Question: I am just wondering...
When I click refresh button my gwt app comes to its default UI state despite its UI was modified during client-server interactions (callbacks) etc... But sometimes it is really essential thing to "cache" UI if user clicks refresh by mistake or reopened web page which user still logged-in;
So my question is...
Is there a way to restore gwt app UI (its before-refreshed state) in some standard way? Can History tokens help for this kind of issue?
Concerning the <URL> I saw this example :
'''
History.addValueChangeHandler(new ValueChangeHandler<String>() {
public void onValueChange(ValueChangeEvent<String> event) {
String historyToken = event.getValue();
// Parse the history token
try {
if (historyToken.substring(0, 4).equals("page")) {
String tabIndexToken = historyToken.substring(4, 5);
int tabIndex = Integer.parseInt(tabIndexToken);
// Select the specified tab panel
tabPanel.selectTab(tabIndex);
} else {
tabPanel.selectTab(0);
}
} catch (IndexOutOfBoundsException e) {
tabPanel.selectTab(0);
}
}
});
'''
... and I could notice it restores tabIndex from history; so will it help if tab panel won't be init-ed by module load (by default) but something this way:
'''
//on button click...
getSimplePanel().setWidget(new MyTabbedPane());
'''
To be more clear here is my test code which I am trying to figure out how to restore MainUI I mean its previous UI state as if refresh button wasn't clicked.
the EntryPoint...
'''
public class Main implements EntryPoint {
private SimplePanel simplePanel;
public void onModuleLoad() {
RootPanel rootPanel = RootPanel.get();
FlowPanel flowPanel = new FlowPanel();
rootPanel.add(flowPanel, 10, 10);
flowPanel.setSize("410px", "280px");
Button setWidgetButton = new Button("Click");
setWidgetButton.addClickHandler(new ClickHandler() {
public void onClick(ClickEvent event) {
getSimplePanel().setWidget(new MainUI());
}
});
flowPanel.add(setWidgetButton);
simplePanel = new SimplePanel();
flowPanel.add(simplePanel);
}
protected SimplePanel getSimplePanel() {
return simplePanel;
}
}
'''
...and composite;
'''
public class MainUI extends Composite {
private VerticalPanel verticalPanel;
int index;
public MainUI() {
FlowPanel flowPanel = new FlowPanel();
initWidget(flowPanel);
Button button = new Button("+");
button.addClickHandler(new ClickHandler() {
public void onClick(ClickEvent event) {
getVerticalPanel().add(new Label(""+(++index)+": "+Math.random()));
}
});
flowPanel.add(button);
DecoratorPanel decoratorPanel = new DecoratorPanel();
flowPanel.add(decoratorPanel);
verticalPanel = new VerticalPanel();
decoratorPanel.setWidget(verticalPanel);
}
protected VerticalPanel getVerticalPanel() {
return verticalPanel;
}
}
'''
...and, as a result, to have "cached" ui state without regenerating it again with extracting strings from history tokens and re-instantiate objects or what so ever...
for example if I have this UI (see image) I am interested to have totally the same one after refresh button is pressed...

but I am not pretty sure which way should I look for? I haven't seen any gwt snippet in this direction; So I really need your advice what way should I dig in?
Any useful comment is appreciated
Thanks
P.S. GWT 2.3
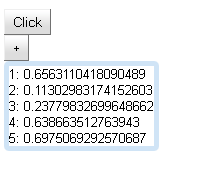
Answer: I think you miss to store the state into the URLs-Hashtag.
You can use GWTP (as suggested in the comments)
In fact you need to read the Hashtag in your 'onModuleLoad' and restore your state.
This may work with <URL>:
'''
String state = Window.Location.getHash();
myRestoreStateFromTokenMethod(state);
'''
Here are some snippets to create a push store.
'''
List<String> states = [...]
public void onClick(){ states.add("newState");changeHash(states); }
public void changeHash(){
String hash = states.get(0) + ";"
for(other states) hash += states.get(i);
// use a UrlBuilder to set the Hash
}
'''
Documentation for <URL>
Or you can try this: <URL>